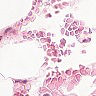
Metastatic tissue present: no